Interaction volume radius: 10 \u00c5
Interaction volume height: 35 \u00c5
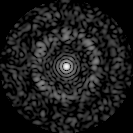
Disorder parameter: 0.7885